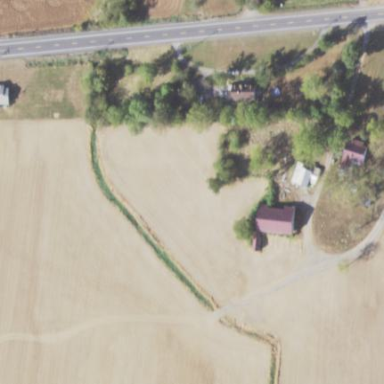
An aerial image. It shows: Farmyard area.